Field crop: maize
Growth stage: 1
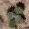
Species: chenopodium